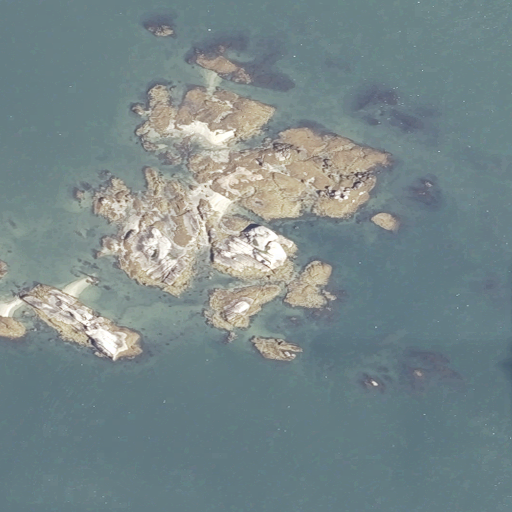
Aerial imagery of bar in Maine named Whaleback Ledge containing open water and herbaceous wetlands